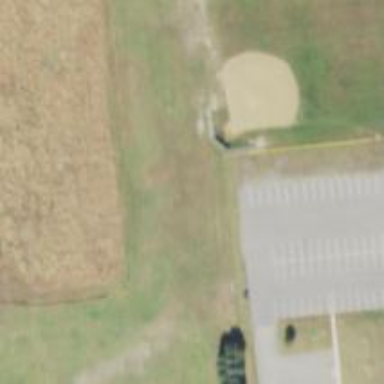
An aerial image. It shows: Baseball pitch for leisure land activities.